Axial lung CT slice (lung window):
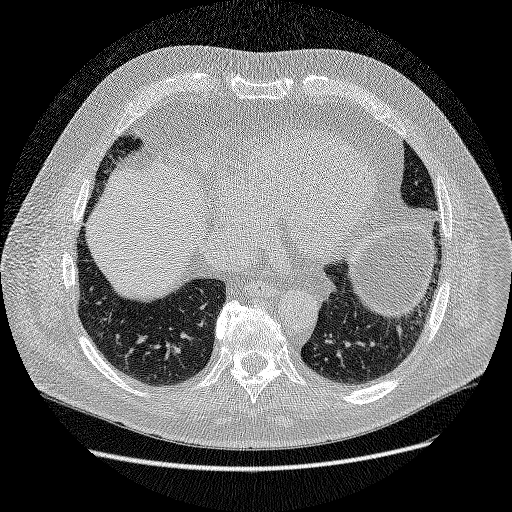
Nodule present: no